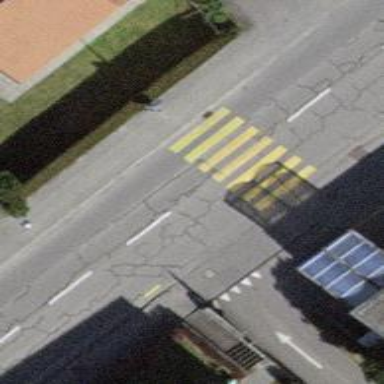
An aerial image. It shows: Marked asphalt footway with zebra crossing.